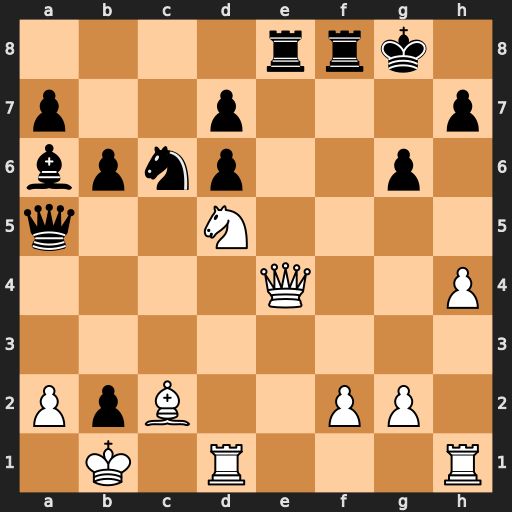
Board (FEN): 4rrk1/p2p3p/bpnp2p1/q2N4/4Q2P/8/PpB2PP1/1K1R3R
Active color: w
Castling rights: -
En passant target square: -
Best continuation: Nf6+ Kg7 Nxe8+ Rxe8 Qxe8